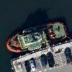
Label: civil